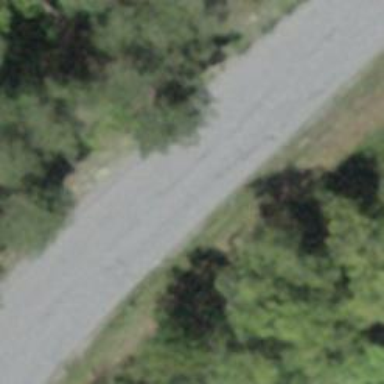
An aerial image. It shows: Paved tertiary road.